Question: Alright, so I've designed a simple app called "Where's my Phone?" that activates whenever a specific text message is received ("findme"). The component history "button" (ListPicker component) is displayed on the screen where a user can check the history of occurrences the app has been activated. I want the list to display all the occurrences the app has been activated.
The only problem is that whenever the app is activated, the ListPicker.Elements variable is overwritten with the most recent entry instead of accumulating a list. Meaning, that every time I send the message "findme" from one emulator to the emulator with the app, the list gets overwritten and displays the most recent occurance.
How can I create a list without the list restarting from the first occurrence?
Here's a snapshot of what I have:

Screenshots:
<URL>
<URL>
Any help at all is very much appreciated!
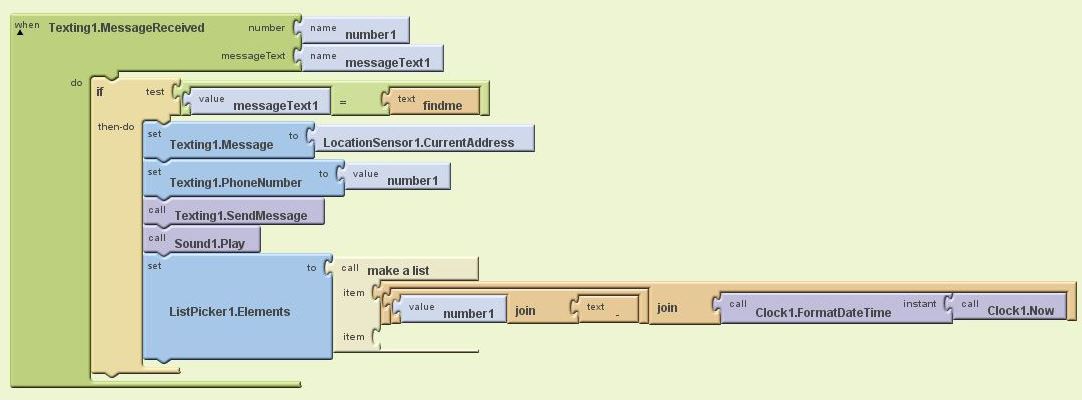
Answer: if you want to add items to a list, you have to use the block, therefore
first define a variable, e.g. myList

then in the Texting.MessageReceived event use the add items to list block

and assign the list to your listpicker in the Listpicker.BeforePicking event

<URL>